Field crop: maize
Growth stage: 1
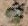
Species: chenopodium